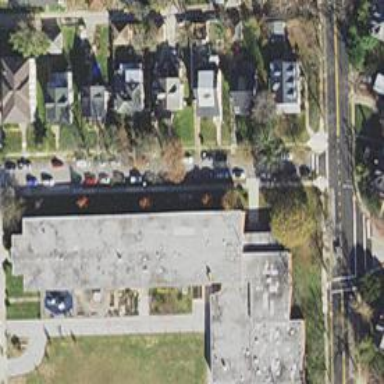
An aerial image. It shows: School building.